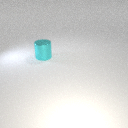
large cyan metal cylinder